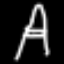
Label: The Eiffel Tower